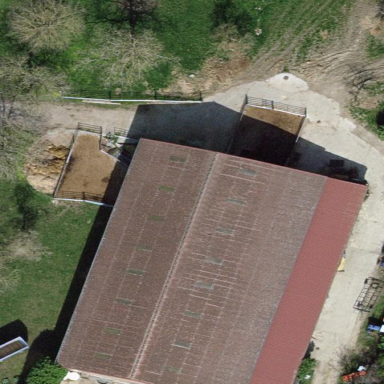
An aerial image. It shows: Farmyard area.